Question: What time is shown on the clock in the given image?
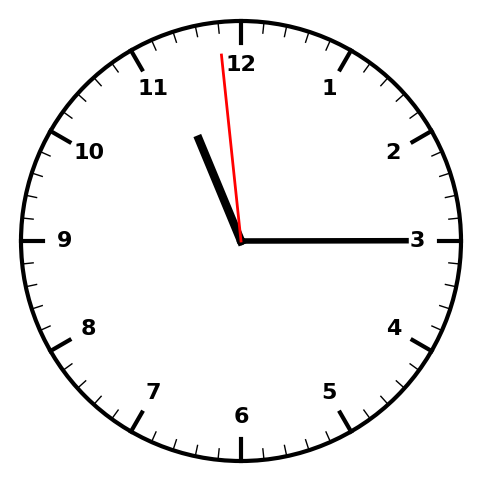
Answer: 11:14:59